Here is a 2-D grayscale rendering of raw bearing vibration samples (signal-to-image). Diagnose the bearing from this image, choosing from: normal, inner_race, outer_race, ball.
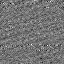
Answer: normal